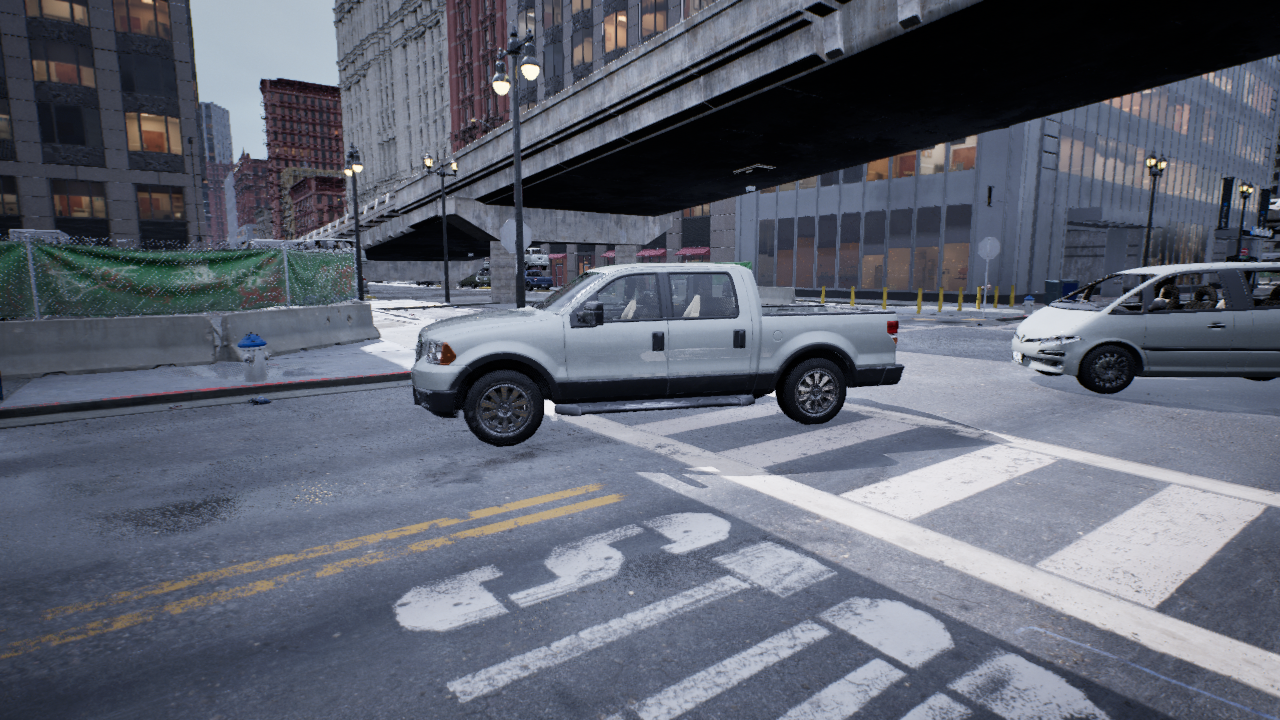
Venue: intersection
Lighting: overcast
Vehicle rig: pickup